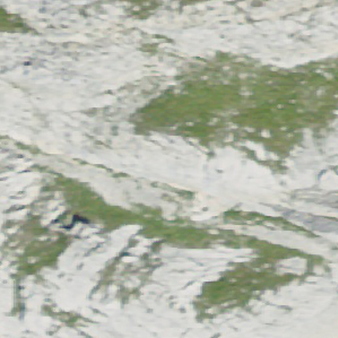
Label: other